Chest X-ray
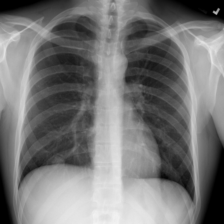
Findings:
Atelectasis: negative
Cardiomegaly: negative
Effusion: negative
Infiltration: negative
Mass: negative
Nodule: negative
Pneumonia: negative
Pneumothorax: negative
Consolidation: negative
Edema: negative
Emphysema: negative
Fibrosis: negative
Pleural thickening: negative
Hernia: negative